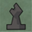
Piece: bB